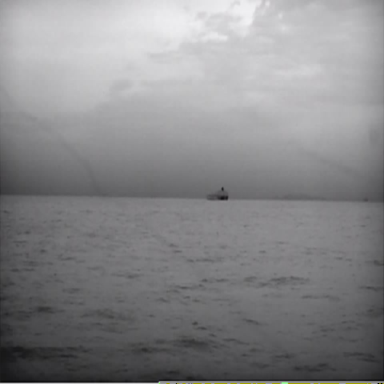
There is a liner in the infrared image.